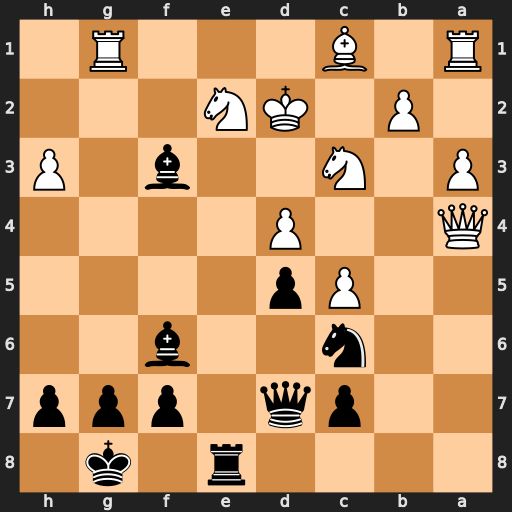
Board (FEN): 4r1k1/2pq1ppp/2n2b2/2Pp4/Q2P4/P1N2b1P/1P1KN3/R1B3R1
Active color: b
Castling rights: -
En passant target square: -
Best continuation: Bxe2 Nxe2 Rxe2+